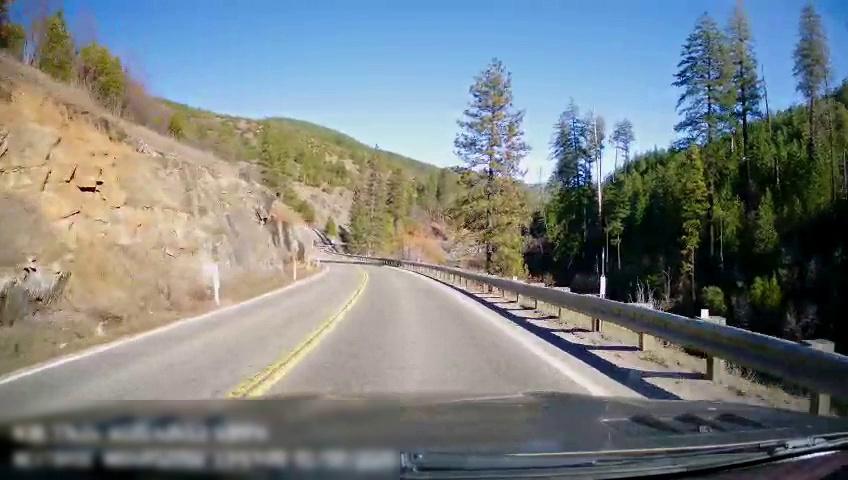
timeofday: Day
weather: Sunny
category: Drivable Space
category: Drivable Space
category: Lanes | Opposite Lane
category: Lanes | Current Lane
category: Lanes | Opposite Lane
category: Lanes | Current Lane